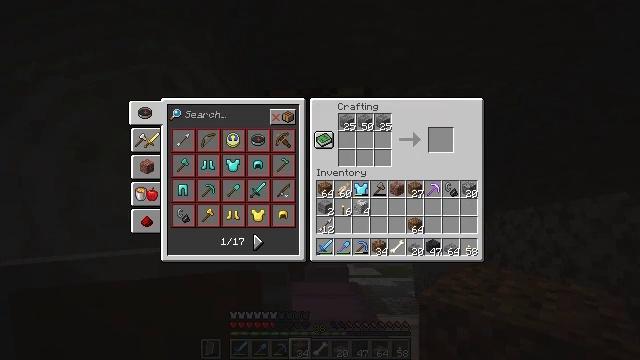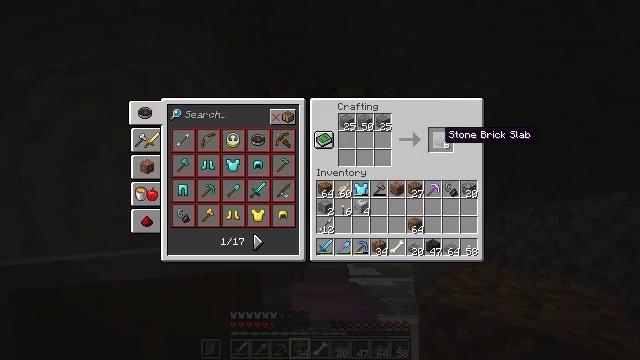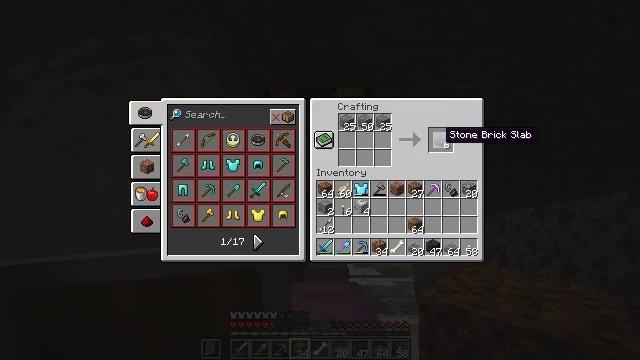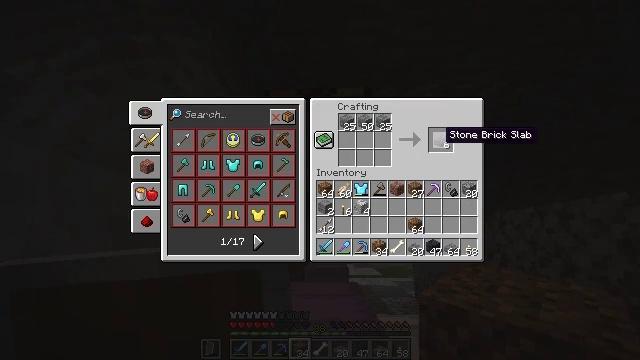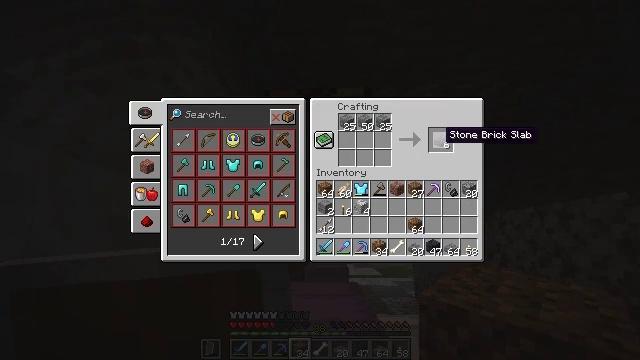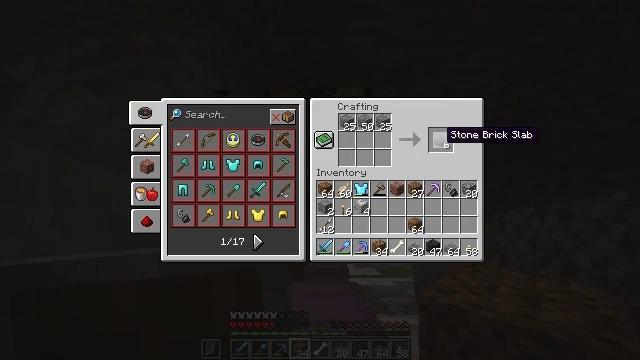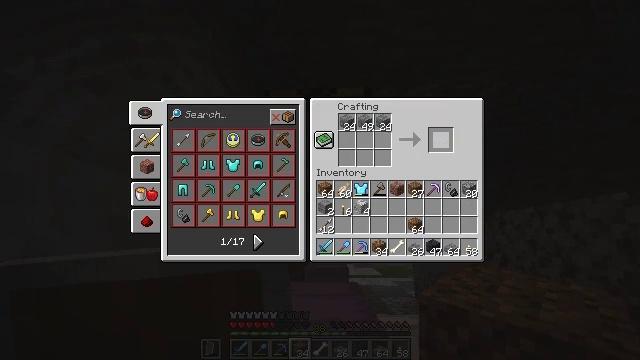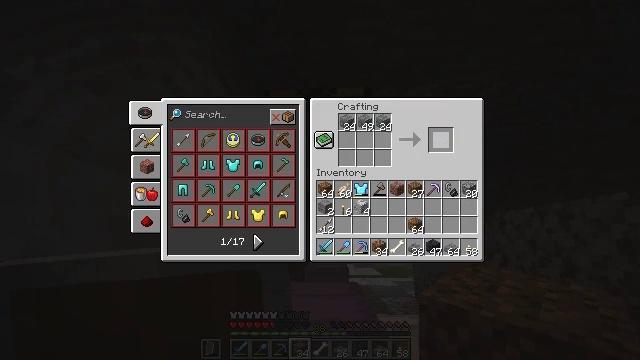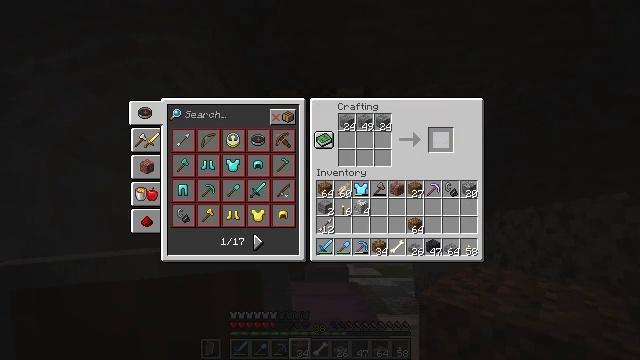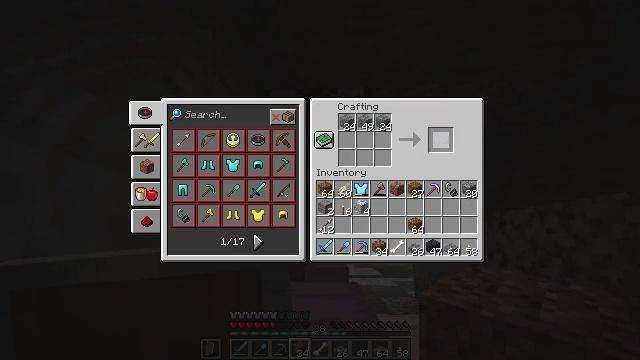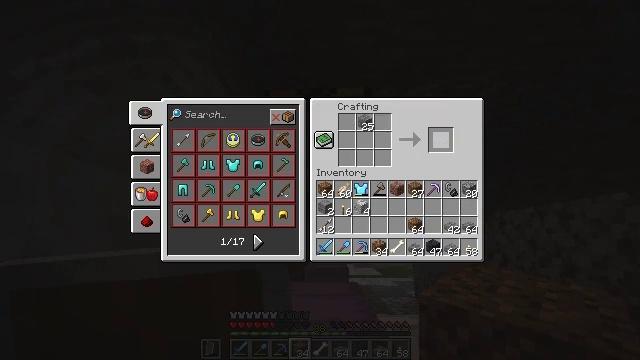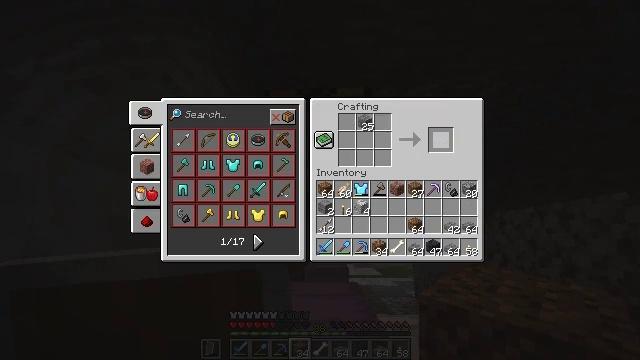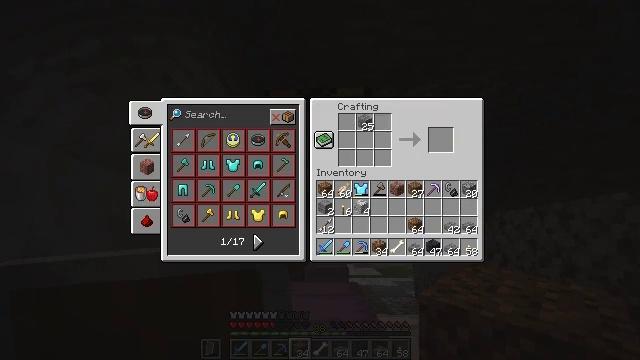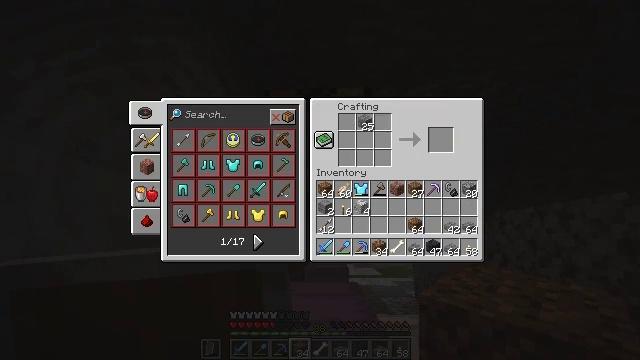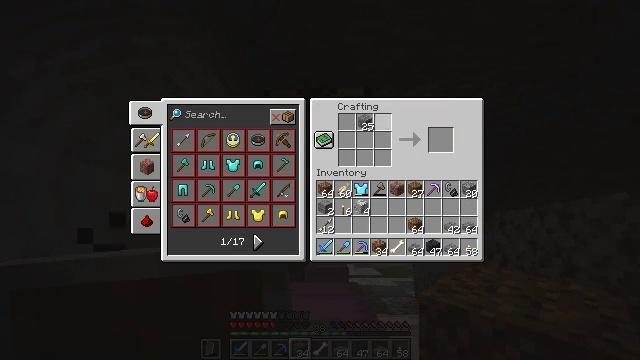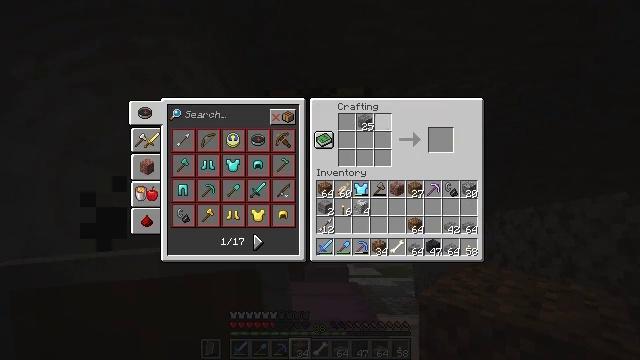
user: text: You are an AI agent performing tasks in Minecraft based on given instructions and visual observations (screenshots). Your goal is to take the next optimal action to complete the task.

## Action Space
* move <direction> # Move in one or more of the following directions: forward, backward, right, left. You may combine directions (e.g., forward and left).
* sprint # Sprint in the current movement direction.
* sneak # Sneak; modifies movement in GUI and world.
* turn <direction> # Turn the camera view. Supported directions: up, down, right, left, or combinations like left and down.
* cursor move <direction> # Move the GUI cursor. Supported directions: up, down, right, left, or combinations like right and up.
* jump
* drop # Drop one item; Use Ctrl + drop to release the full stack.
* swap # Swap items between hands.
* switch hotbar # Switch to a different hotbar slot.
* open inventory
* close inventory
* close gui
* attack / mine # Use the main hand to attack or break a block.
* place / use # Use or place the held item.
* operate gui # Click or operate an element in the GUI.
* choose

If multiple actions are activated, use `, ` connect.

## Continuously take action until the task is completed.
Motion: motion action
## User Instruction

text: Craft stone brick slabs.
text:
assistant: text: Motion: sneak, cursor move right
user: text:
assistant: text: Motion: sneak
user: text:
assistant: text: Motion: sneak
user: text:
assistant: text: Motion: sneak
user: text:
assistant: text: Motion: sneak
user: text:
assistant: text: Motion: sneak, choose
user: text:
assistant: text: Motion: sneak
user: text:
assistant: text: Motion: sneak
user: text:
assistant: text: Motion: sneak
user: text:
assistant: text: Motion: sneak
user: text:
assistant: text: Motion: sneak
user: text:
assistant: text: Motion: cursor move left
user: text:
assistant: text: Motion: cursor move left and up
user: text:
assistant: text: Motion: cursor move left and up
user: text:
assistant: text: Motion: cursor move left
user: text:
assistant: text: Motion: no_op
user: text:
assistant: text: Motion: no_op
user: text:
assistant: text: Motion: cursor move left
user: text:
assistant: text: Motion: no_op
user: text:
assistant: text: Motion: choose
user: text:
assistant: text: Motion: cursor move right, choose
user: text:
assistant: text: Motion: no_op
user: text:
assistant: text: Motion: no_op
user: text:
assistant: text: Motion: operate gui
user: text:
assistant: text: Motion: operate gui
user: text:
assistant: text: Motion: no_op
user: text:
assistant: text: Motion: no_op
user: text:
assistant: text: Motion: no_op
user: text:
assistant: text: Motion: no_op
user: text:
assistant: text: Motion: choose